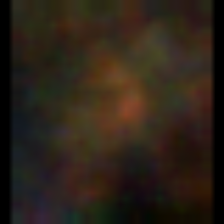
Taxon: Unknown_full_image
Group: Unknown